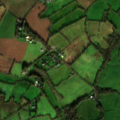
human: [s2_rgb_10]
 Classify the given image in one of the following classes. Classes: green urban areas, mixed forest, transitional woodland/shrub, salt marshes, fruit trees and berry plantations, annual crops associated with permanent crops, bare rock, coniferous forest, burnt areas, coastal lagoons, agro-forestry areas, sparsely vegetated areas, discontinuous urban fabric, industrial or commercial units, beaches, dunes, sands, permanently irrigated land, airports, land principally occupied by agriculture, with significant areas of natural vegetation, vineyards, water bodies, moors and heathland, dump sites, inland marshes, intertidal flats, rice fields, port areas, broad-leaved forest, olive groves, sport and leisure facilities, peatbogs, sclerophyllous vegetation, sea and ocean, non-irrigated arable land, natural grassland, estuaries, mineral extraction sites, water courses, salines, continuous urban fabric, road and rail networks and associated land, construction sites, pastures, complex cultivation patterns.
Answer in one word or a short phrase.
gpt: non-irrigated arable land, pastures